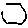
Label: hexagon